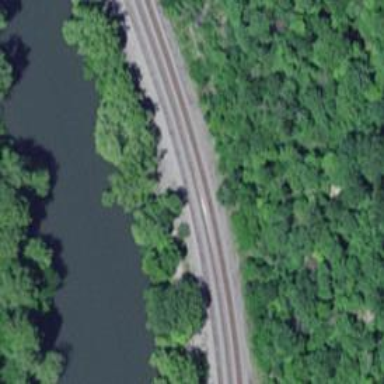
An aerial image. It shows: Railway track.